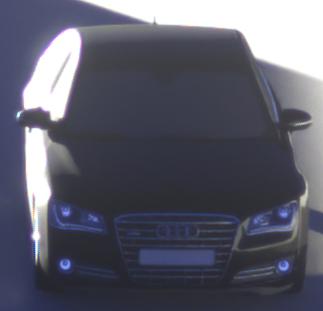
Make: Audi
Model: A8 D4
Model produced from: 2009
Model produced until: 2017
Doors: 4
Color: black
Road condition: dry road
Daytime: sunrise or sunset
Contrast: high contrast